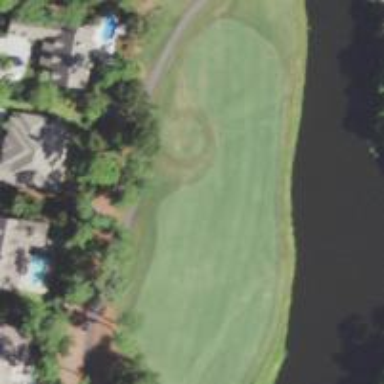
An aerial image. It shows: Grassy area designated as golf fairway.